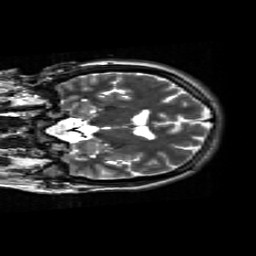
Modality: T2w
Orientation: coronal
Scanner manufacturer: siemens
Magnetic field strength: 3 T
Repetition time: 5.25 s
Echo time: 0.093 s